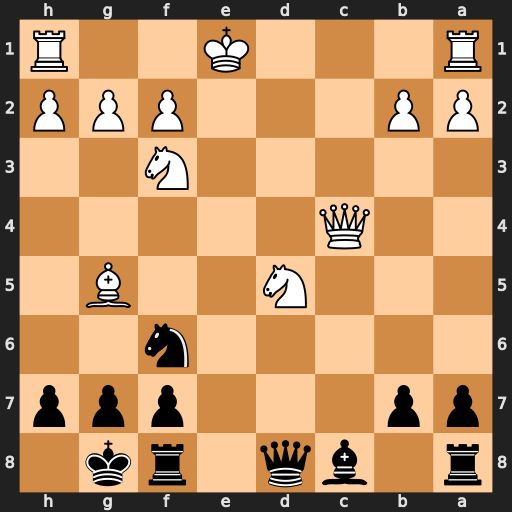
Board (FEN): r1bq1rk1/pp3ppp/5n2/3N2B1/2Q5/5N2/PP3PPP/R3K2R
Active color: b
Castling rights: KQ
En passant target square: -
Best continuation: Qxd5 Qxd5 Nxd5